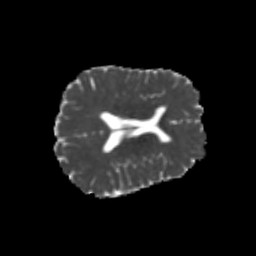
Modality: MD
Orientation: axial
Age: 24
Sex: female
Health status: healthy
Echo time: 0.074 s